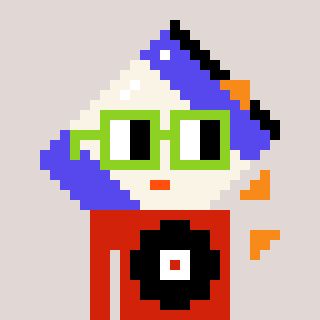
a pixel art character with square light green glasses, a chips-shaped head and a red-colored body on a warm background